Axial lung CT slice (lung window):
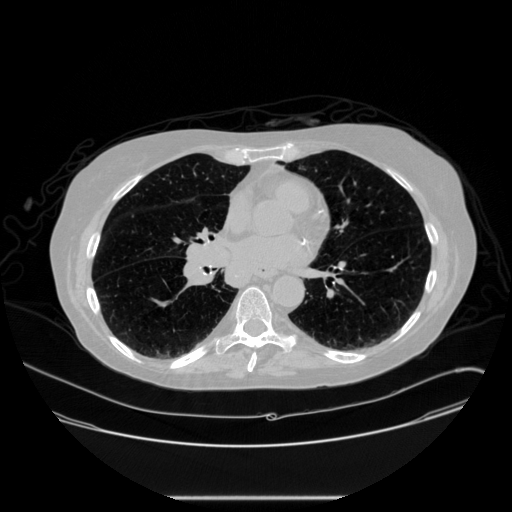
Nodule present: no